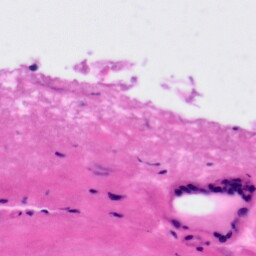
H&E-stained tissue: Tonsil